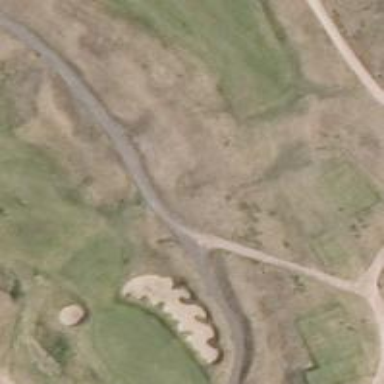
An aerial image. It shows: Path used for both walking and golf.